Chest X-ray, AP view. Patient: 57 years old, sex M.
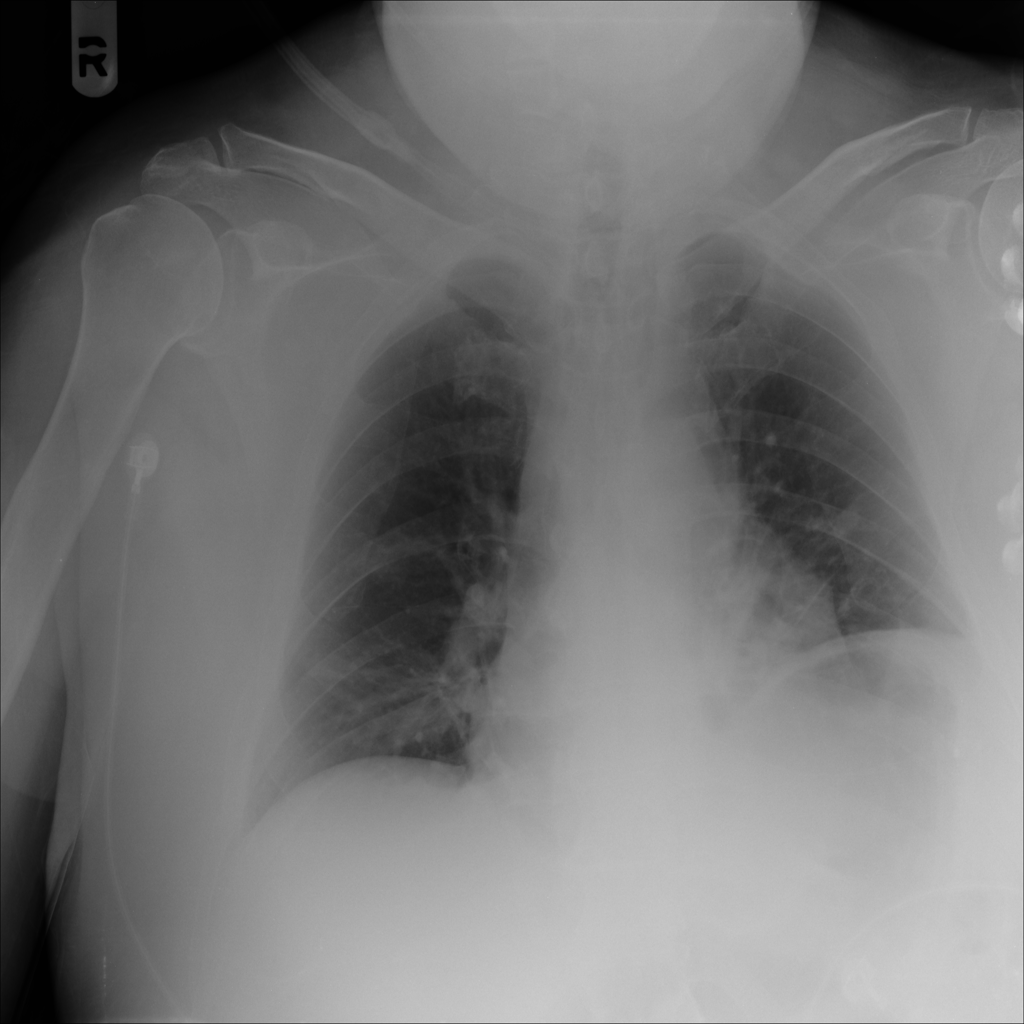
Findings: No Finding